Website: walmart
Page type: account-selection
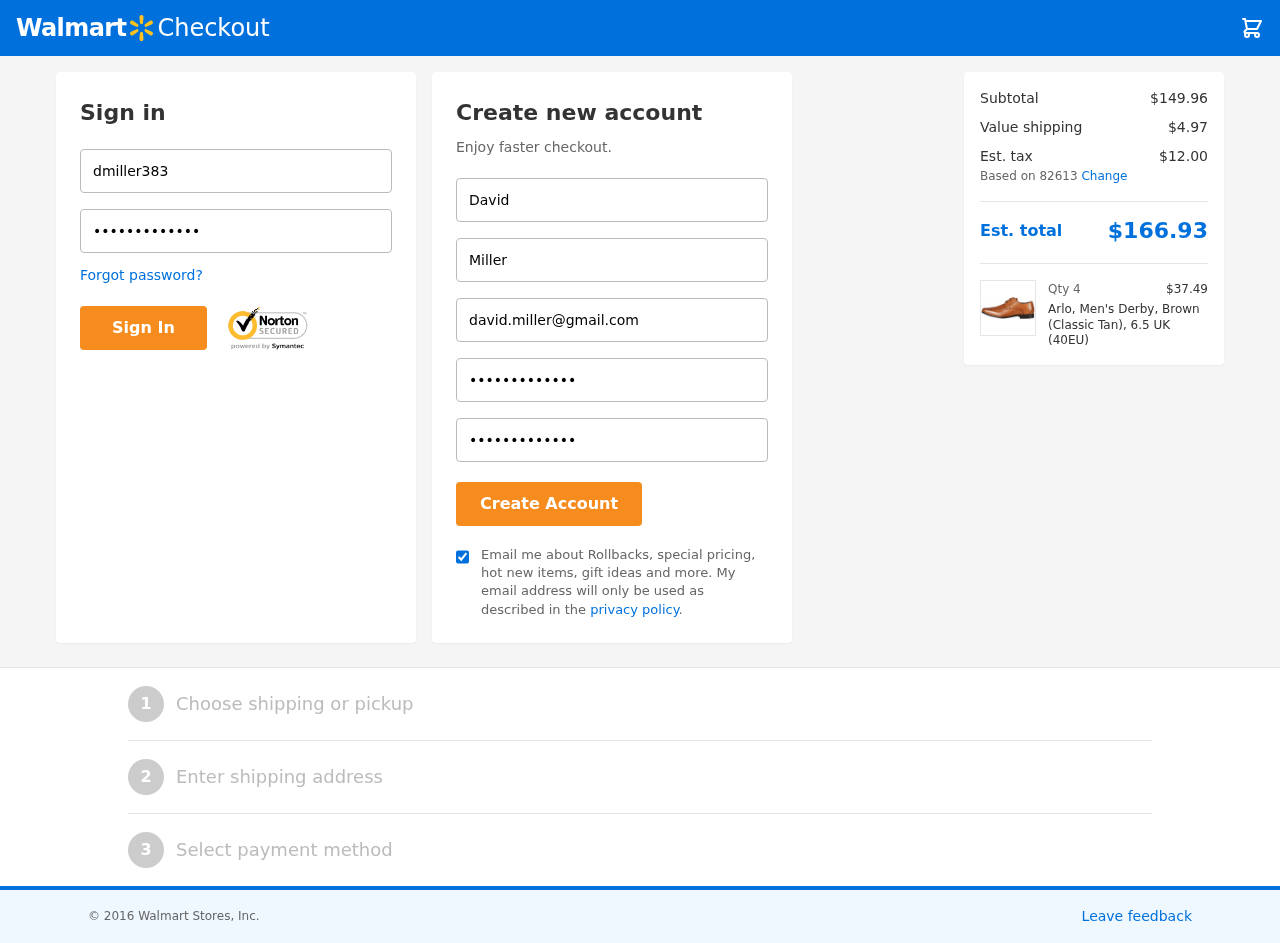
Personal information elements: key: PII_EMAIL
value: david.miller@gmail.com
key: PII_FIRSTNAME
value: David
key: PII_LASTNAME
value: Miller
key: PII_LOGIN_USERNAME
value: dmiller383
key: PII_POSTCODE
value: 82613
Product elements: key: PRODUCT1_NAME
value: Arlo, Men's Derby, Brown (Classic Tan), 6.5 UK (40EU)
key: PRODUCT1_PRICE
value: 37.49
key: PRODUCT1_QUANTITY
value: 4
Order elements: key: ORDER_SUBTOTAL
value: $149.96
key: ORDER_SHIPPING_COST
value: $4.97
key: ORDER_TAX
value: $12.00
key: ORDER_TOTAL
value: $166.93